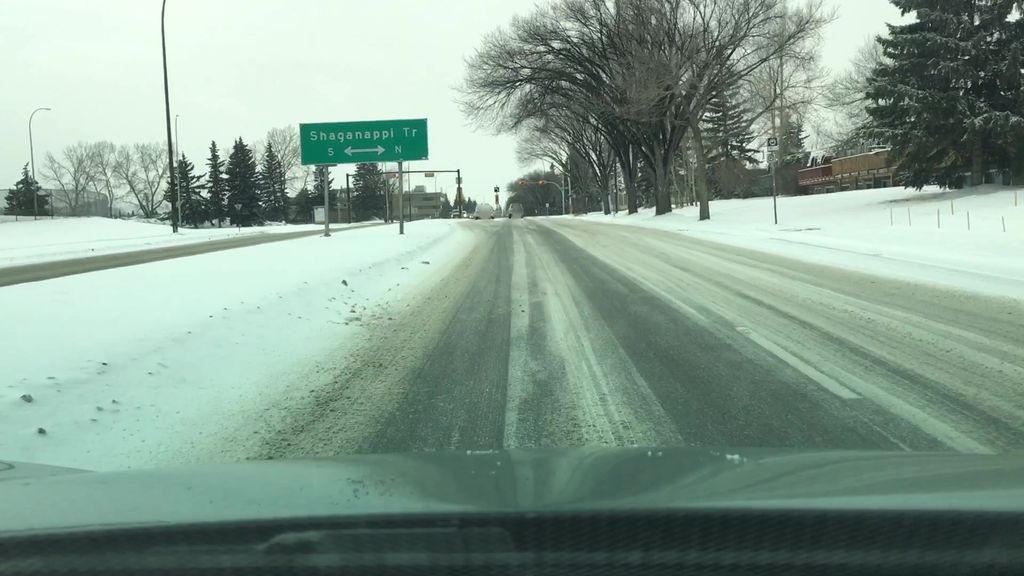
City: calgary